Interaction volume radius: 5 \u00c5
Interaction volume height: 25 \u00c5
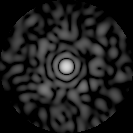
Disorder parameter: 0.8829